Aerial crown-view tile of a tropical tree (Barro Colorado Island, Panama), acquired 20250512:
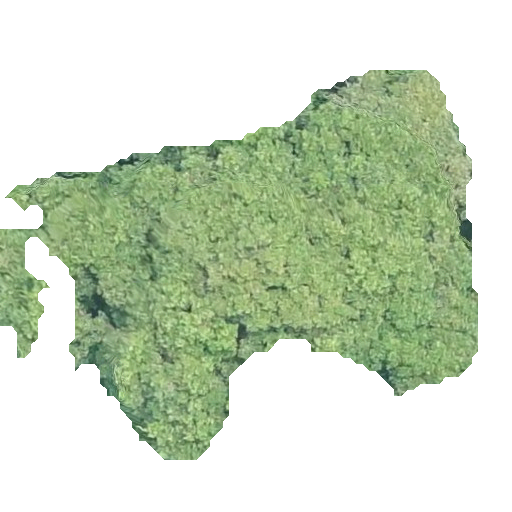
Species: Prioria copaifera
GBIF accepted scientific name: Prioria copaifera
Crown area: 167.747 m²